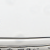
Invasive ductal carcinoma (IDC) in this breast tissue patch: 0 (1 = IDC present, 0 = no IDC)